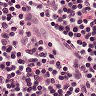
Metastatic tissue present: no